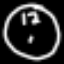
Label: clock